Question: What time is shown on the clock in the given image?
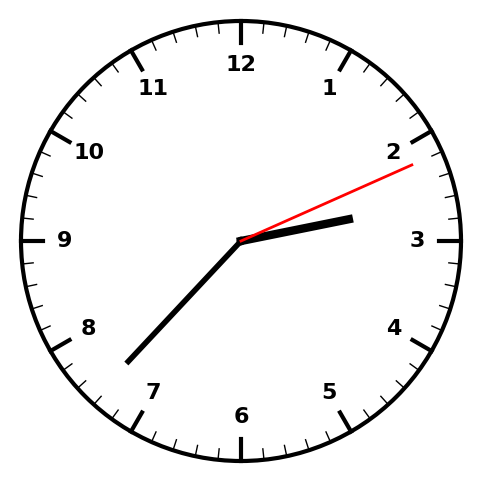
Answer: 02:37:11